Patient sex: M
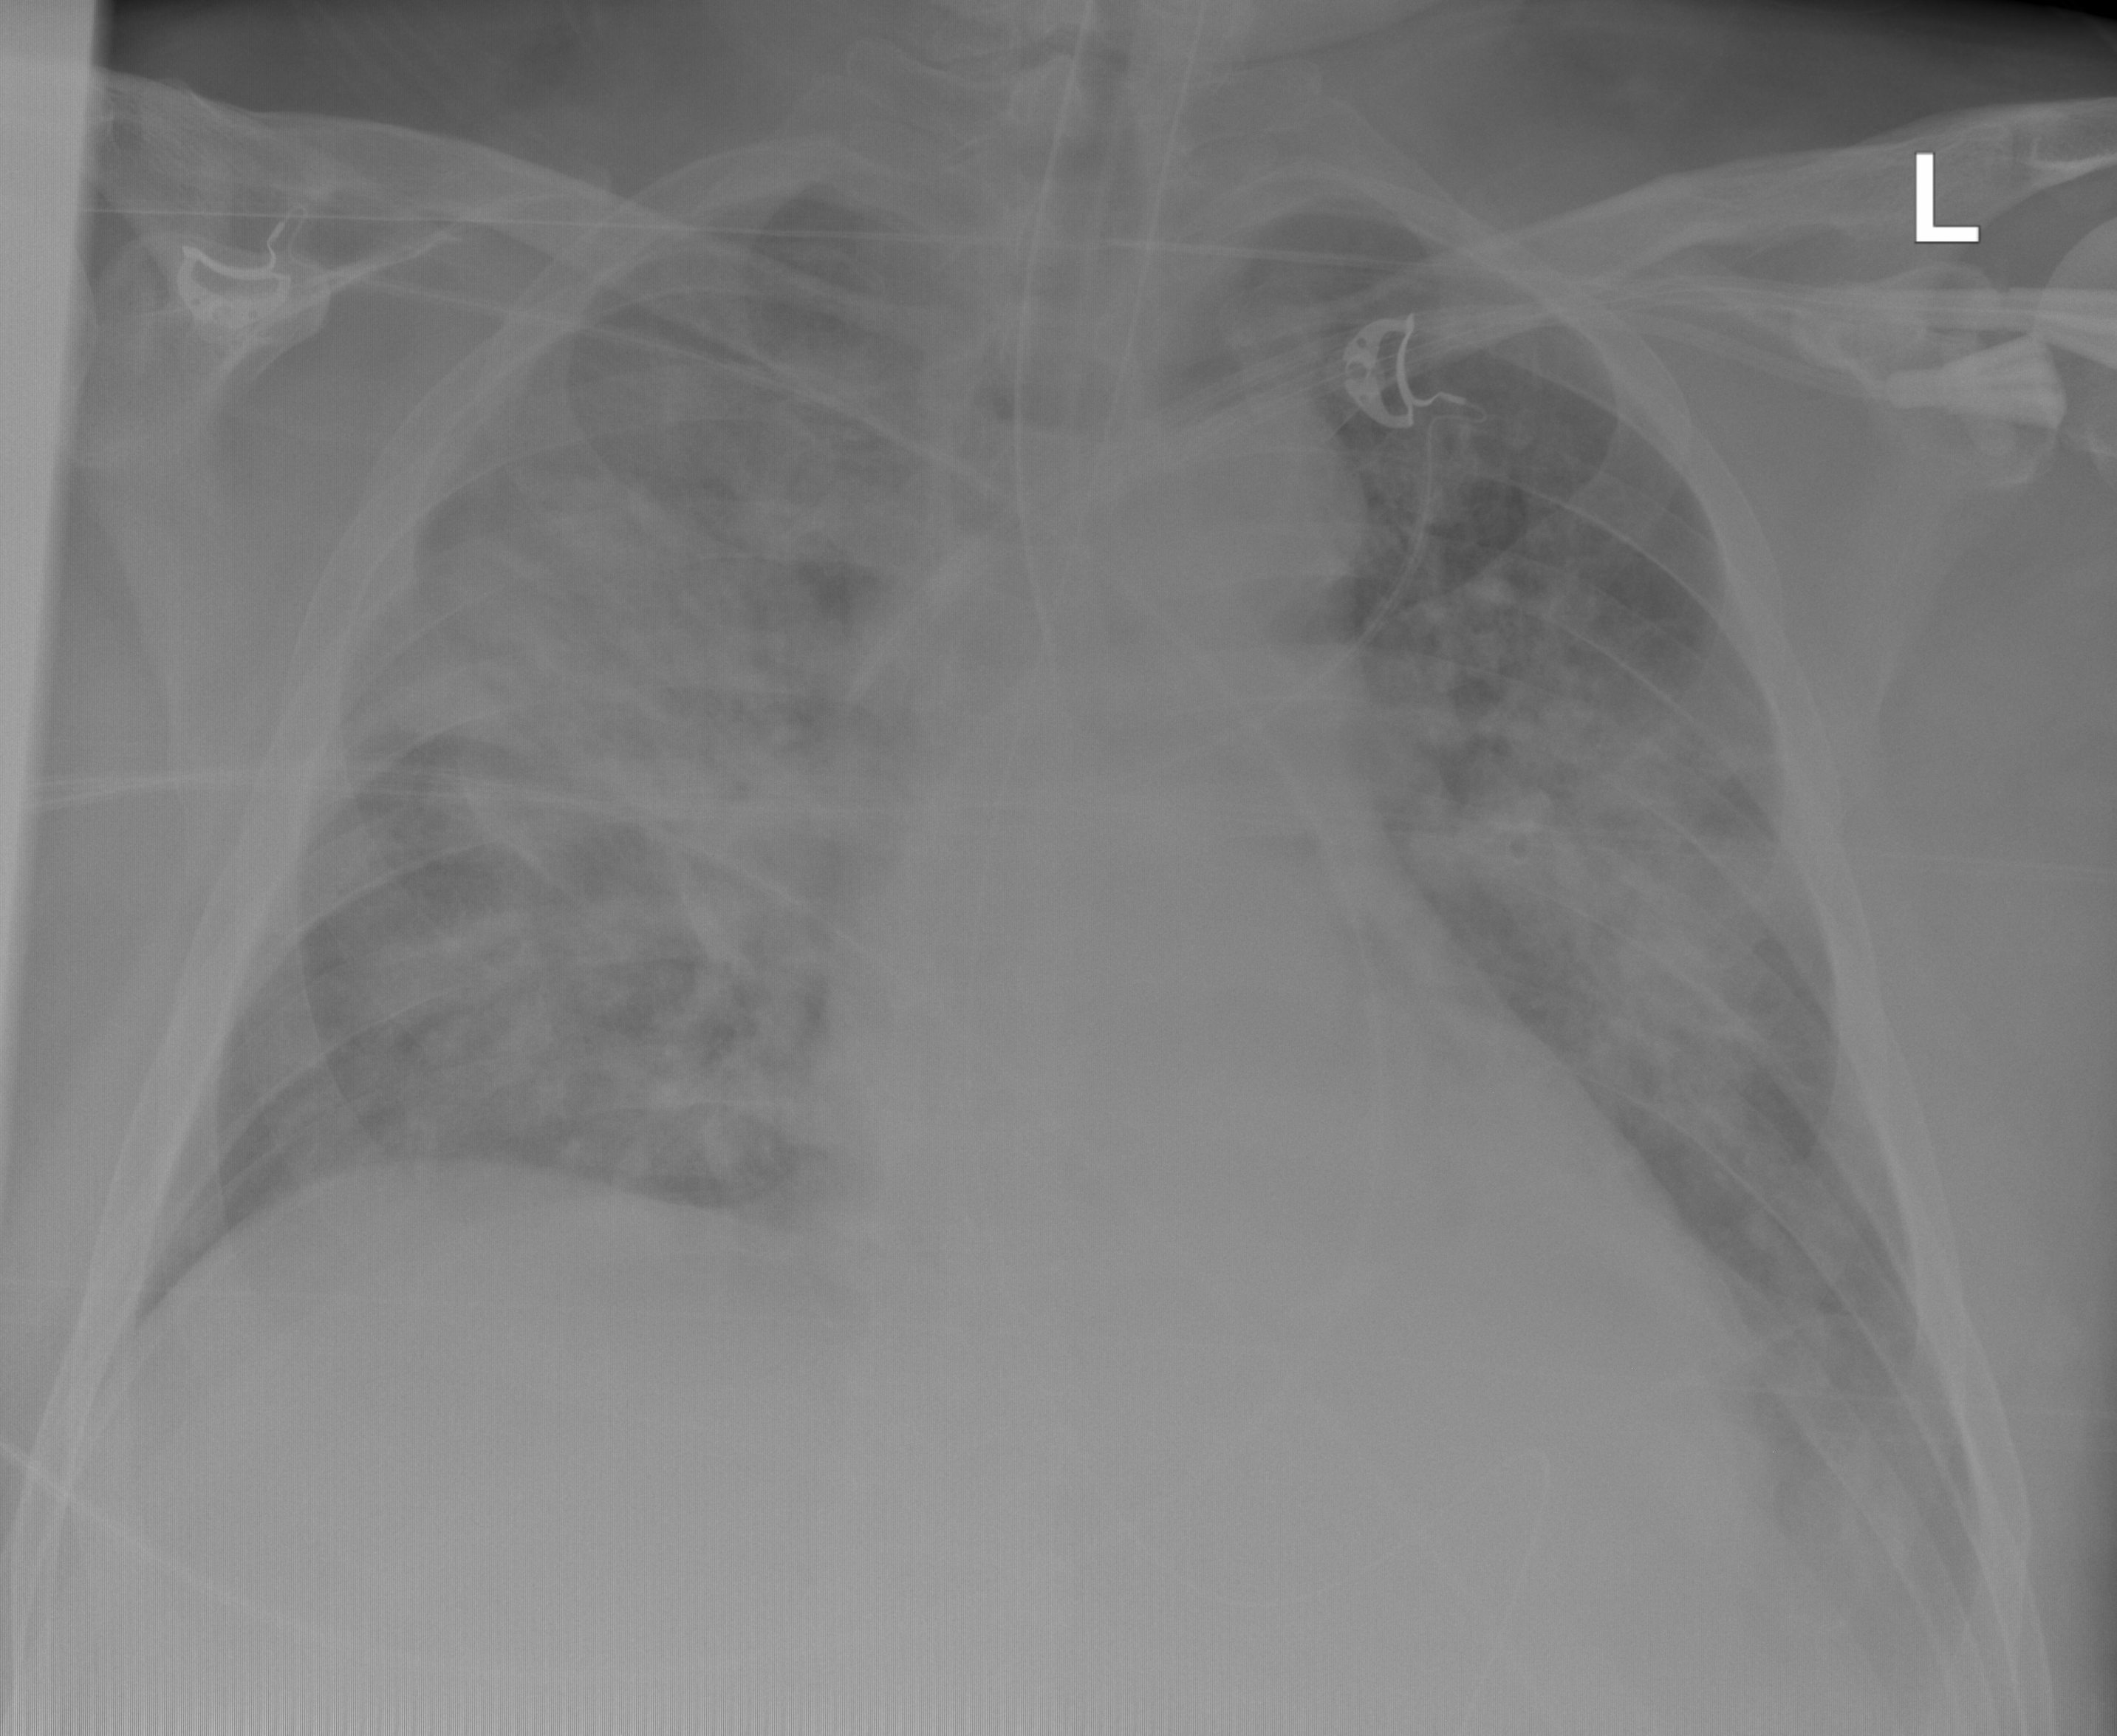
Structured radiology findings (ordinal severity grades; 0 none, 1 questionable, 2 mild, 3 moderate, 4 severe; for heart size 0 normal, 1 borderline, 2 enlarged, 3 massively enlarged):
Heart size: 0
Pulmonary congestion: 1
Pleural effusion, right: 0
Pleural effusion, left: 1
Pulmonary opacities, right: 3
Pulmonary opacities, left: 3
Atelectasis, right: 2
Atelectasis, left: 1